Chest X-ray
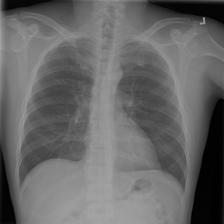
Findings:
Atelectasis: negative
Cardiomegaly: negative
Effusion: negative
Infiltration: negative
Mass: negative
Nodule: negative
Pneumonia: negative
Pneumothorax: negative
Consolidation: negative
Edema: negative
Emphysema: negative
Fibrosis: negative
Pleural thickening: negative
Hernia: negative